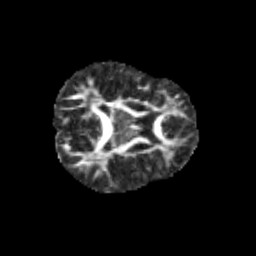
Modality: FA
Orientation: axial
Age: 9
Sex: female
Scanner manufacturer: siemens
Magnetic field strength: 3 T
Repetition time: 3.8 s
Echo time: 0.07 s